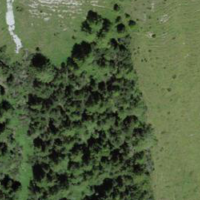
EUNIS habitat code: 26
Species observed at this site:
Arnica montana